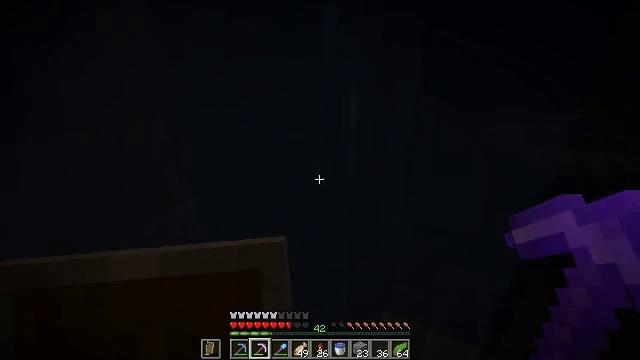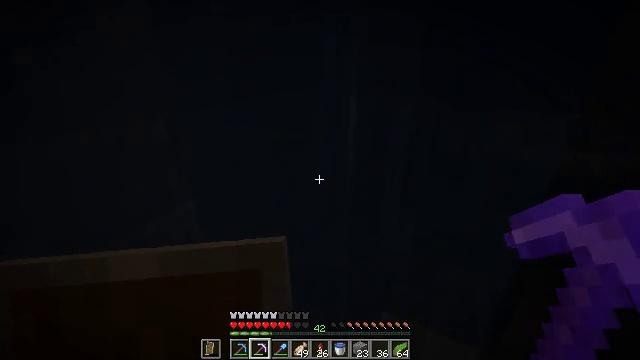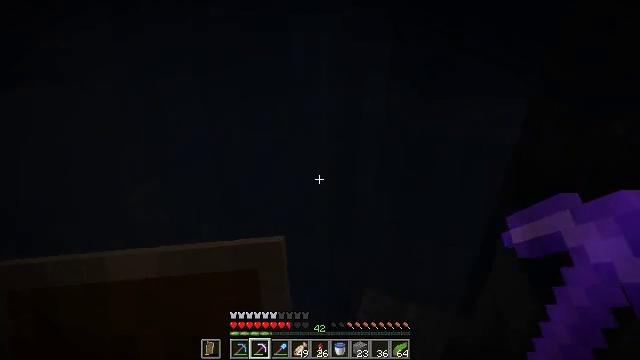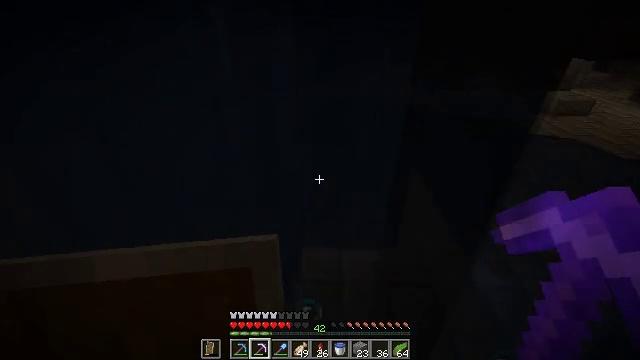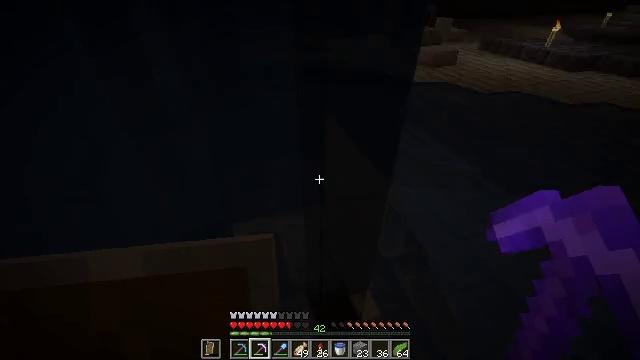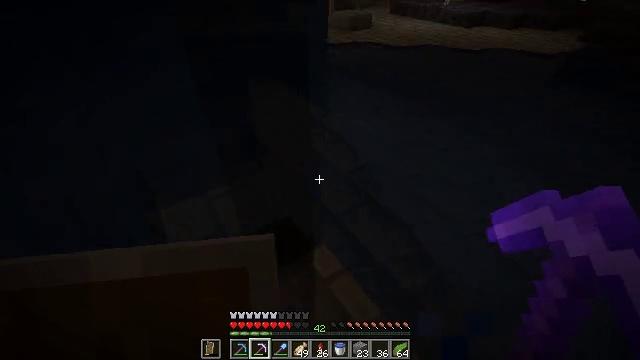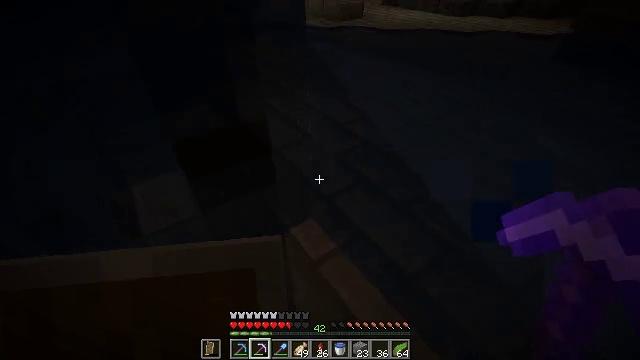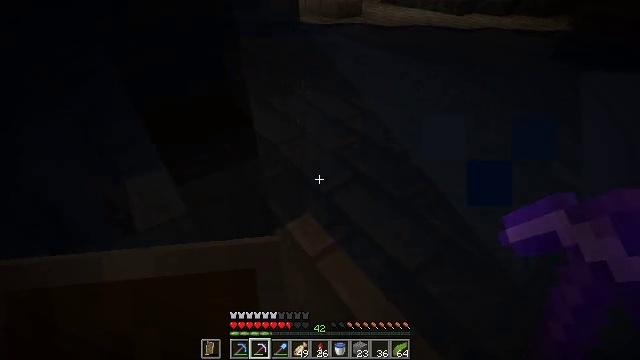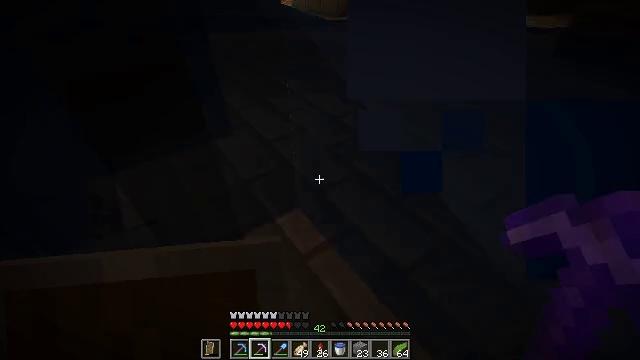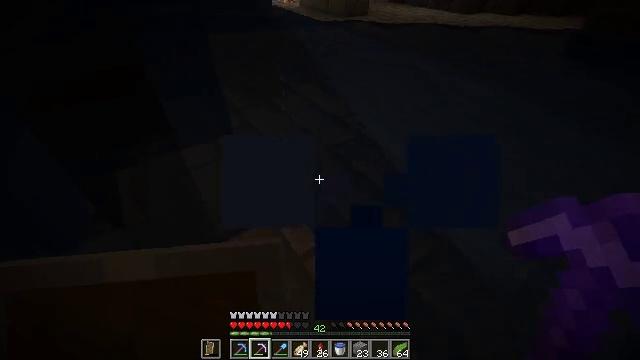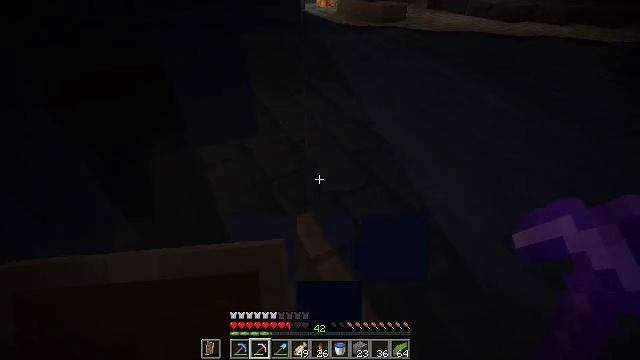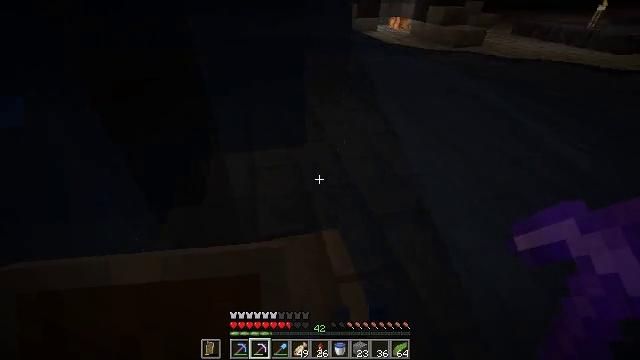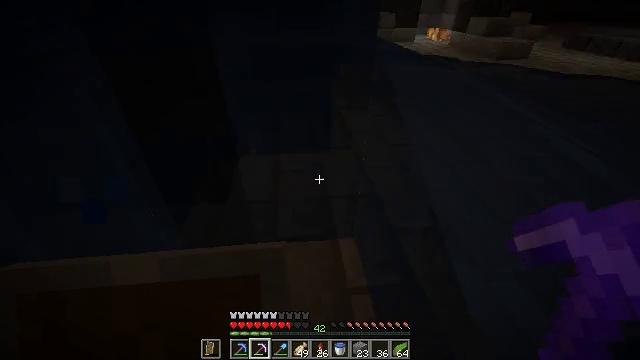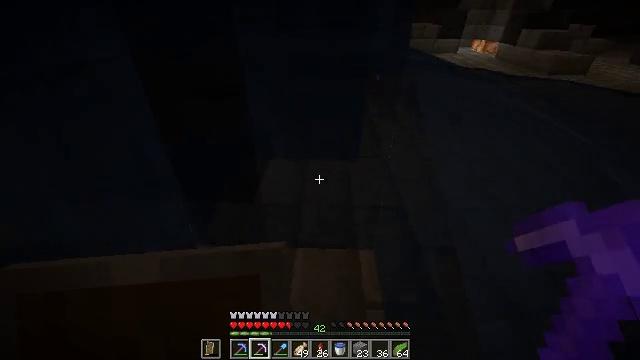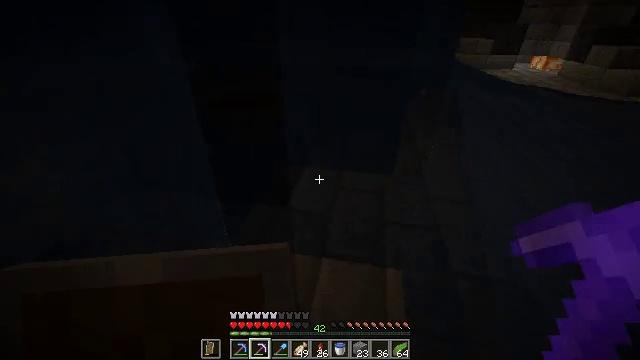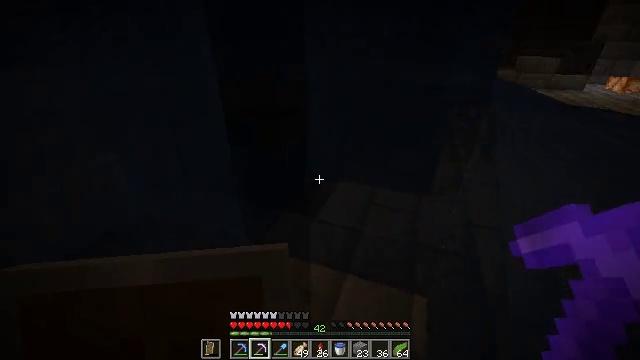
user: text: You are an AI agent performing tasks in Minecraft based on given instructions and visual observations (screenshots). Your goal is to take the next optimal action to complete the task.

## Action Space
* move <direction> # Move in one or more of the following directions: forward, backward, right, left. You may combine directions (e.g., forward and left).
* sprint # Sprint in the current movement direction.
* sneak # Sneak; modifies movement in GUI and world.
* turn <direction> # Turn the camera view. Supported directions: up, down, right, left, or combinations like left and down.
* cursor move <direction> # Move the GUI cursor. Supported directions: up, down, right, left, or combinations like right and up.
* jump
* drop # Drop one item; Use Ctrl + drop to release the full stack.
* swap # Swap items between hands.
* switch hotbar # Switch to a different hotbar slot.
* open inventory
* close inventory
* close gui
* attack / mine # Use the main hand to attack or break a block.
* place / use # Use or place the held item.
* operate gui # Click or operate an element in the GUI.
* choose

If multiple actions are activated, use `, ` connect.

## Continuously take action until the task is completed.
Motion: motion action
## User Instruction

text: Gather the black stained glass pane.
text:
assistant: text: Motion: move forward
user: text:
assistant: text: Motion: move forward and move right, turn right and down
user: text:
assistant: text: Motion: move forward and move right, turn right and down
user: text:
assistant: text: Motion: move forward and move right, turn right and down
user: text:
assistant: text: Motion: move forward and move right, turn right and down
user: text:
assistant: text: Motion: move forward and move right, turn right
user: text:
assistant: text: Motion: move forward and move right
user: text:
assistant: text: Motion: move forward and move right
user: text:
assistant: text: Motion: move forward and move right, turn left
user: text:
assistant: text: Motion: move forward and move right, turn left
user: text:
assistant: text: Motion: move forward and move right, turn left and up
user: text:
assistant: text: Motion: move forward and move right, turn left and up
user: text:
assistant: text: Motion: move forward and move right, turn left and up
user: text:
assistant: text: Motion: move forward and move right, turn left and up
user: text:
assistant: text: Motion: move forward and move right, turn left and up
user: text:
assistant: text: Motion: move forward and move right, turn left and up
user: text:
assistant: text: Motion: move forward and move right, turn left
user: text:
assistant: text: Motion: move forward and move right, turn left and up
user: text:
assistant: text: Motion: move forward and move right, turn left and up, jump
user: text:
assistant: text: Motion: move forward and move right, turn left and up, jump
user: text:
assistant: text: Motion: move forward and move right, turn left, jump
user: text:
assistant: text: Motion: move forward and move right, turn left, jump
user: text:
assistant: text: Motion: move forward and move right, turn left, jump
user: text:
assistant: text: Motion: move forward and move right, turn left, jump
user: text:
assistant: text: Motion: move forward and move right, turn left, jump
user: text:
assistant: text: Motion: move forward and move right, turn left, jump
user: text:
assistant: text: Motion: move forward and move right, turn left, jump
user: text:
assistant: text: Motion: move forward and move right, jump
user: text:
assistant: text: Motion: move forward and move right, turn left, jump
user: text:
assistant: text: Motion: move forward and move right, turn left, jump